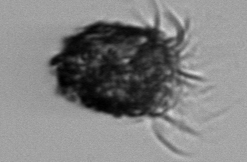
Label: Stenosemella_pacifica